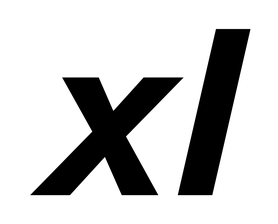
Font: InstrumentSans-Italic_Bold_Italic